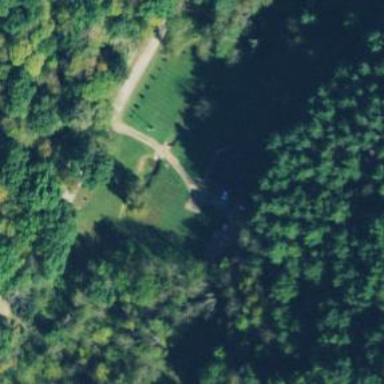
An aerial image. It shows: Culvert tunnel.